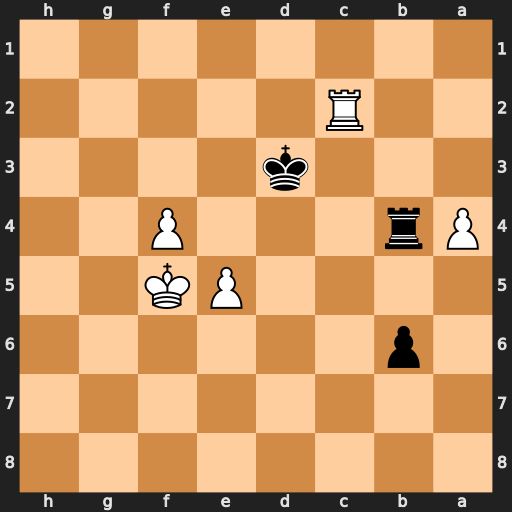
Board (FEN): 8/8/1p6/4PK2/Pr3P2/3k4/2R5/8
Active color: b
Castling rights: -
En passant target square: -
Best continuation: Kxc2 e6 Kd3